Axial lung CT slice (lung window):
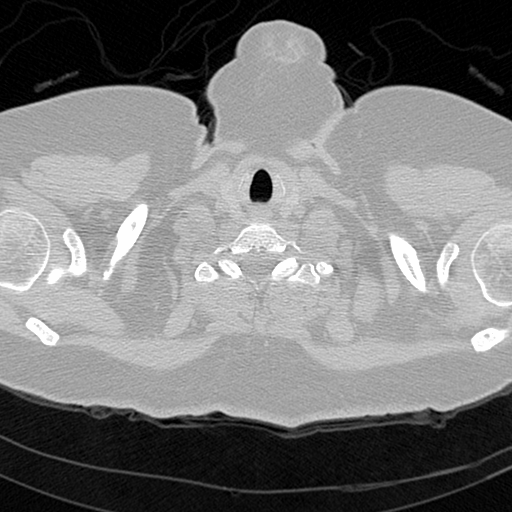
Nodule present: no